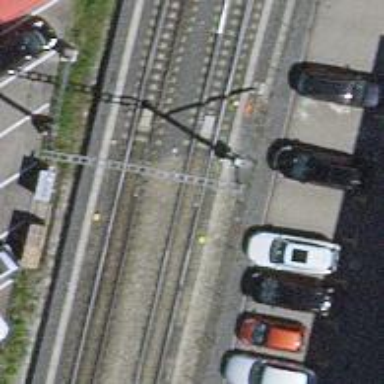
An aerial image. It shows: Railway switch.